Interaction volume radius: 10 \u00c5
Interaction volume height: 15 \u00c5
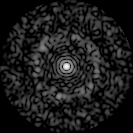
Disorder parameter: 0.8269